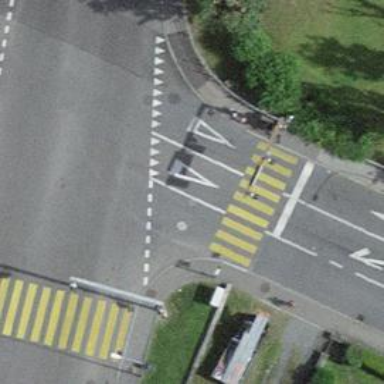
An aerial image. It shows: Crossing with zebra markings controlled by traffic signals.